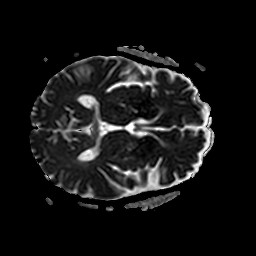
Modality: ADC
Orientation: axial
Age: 66
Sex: male
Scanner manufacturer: philips
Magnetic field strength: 3 T
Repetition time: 4.09 s
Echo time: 0.06069 s